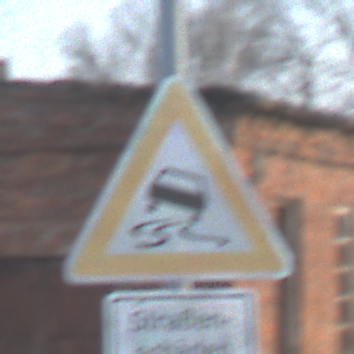
Verkehrszeichen: SchleuderOderRutschgefahr
Zusatzzeichen unten: HinweiseAufGefahrenDurchVerbaleAngabe3
Umgebung: Outdoor, Suburban
Tageszeit: SunriseSunset
Wetter: PartlyCloudy
Licht: Natural
Jahreszeit: Winter
Kontrast: MediumContrast